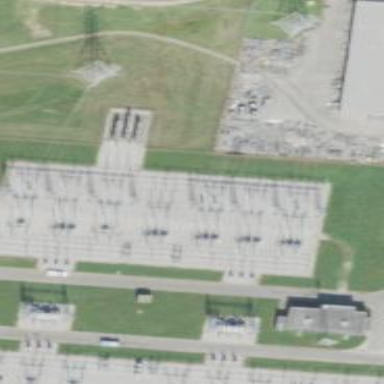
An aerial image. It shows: Switchgear for power distribution.